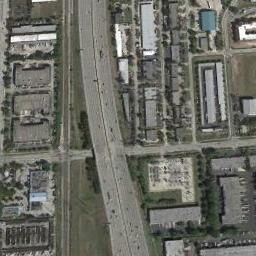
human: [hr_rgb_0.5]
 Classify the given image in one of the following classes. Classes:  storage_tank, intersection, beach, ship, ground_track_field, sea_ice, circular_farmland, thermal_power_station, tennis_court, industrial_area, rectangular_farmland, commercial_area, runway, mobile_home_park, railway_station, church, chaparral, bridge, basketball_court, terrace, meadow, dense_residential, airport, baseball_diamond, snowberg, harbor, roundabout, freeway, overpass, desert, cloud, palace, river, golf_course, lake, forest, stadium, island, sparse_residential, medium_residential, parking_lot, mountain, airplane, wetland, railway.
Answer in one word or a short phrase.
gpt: overpass